Question: I'm using <URL> to send push notifications between devices through PFQuery as below
'''
PFPush *push = [[PFPush alloc] init];
[push setChannel:[NSString stringWithFormat:@"User%@",id];
[push setMessage:@"You have a new message"];
[push sendPushInBackground];
'''
It works fine. But, If I update the channels to any other object using,
'''
PFInstallation *currentInstallation = [PFInstallation currentInstallation];
[currentInstallation addUniqueObject:@"Giants1" forKey:@"channels"];
[currentInstallation saveInBackground];
'''
The object got added to the channels in Data browser.

I just want to update the channels with the new object, not to add. How to do that? What is the PFquery to update channels?
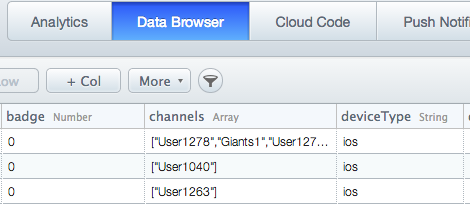
Answer: Try:
'''
currentInstallation.channels = @[ @"Giants1" ];
'''
to replace all existing channels. The method you are currently using is explicitly adding to the existing list.
You should also be able to use 'setObject:forKey:' to replace the list.